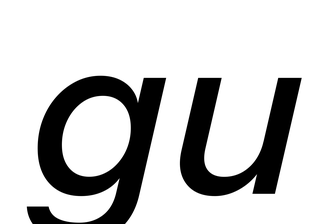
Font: InstrumentSans-Italic_Medium_Italic